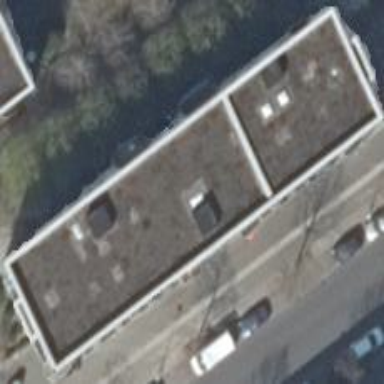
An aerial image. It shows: Flat-roofed apartment building.